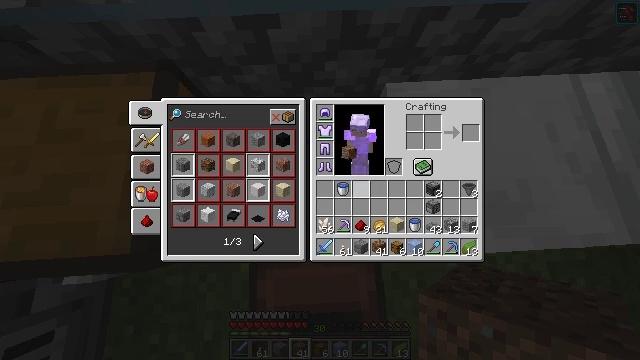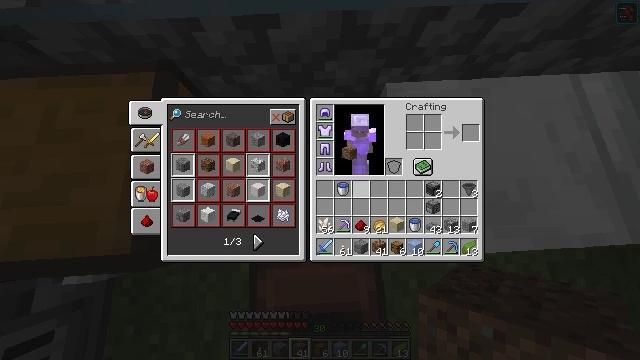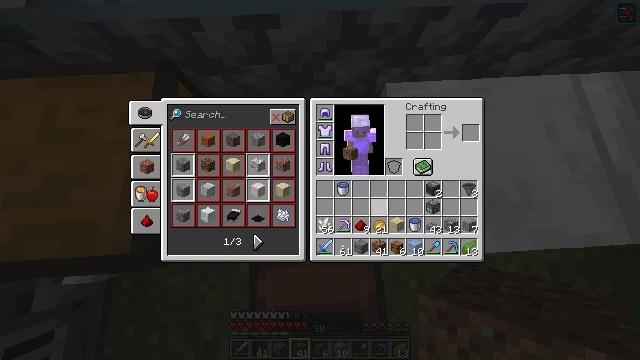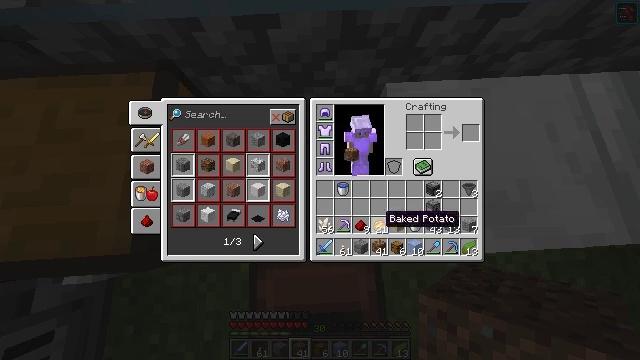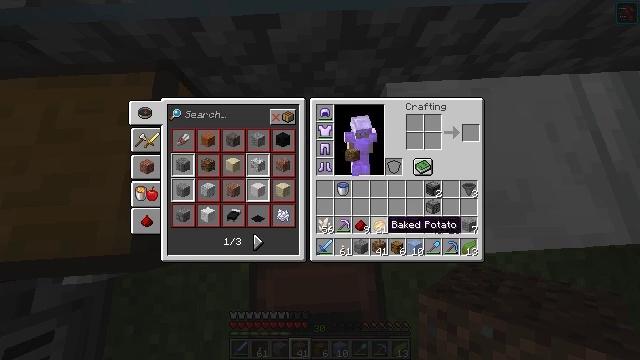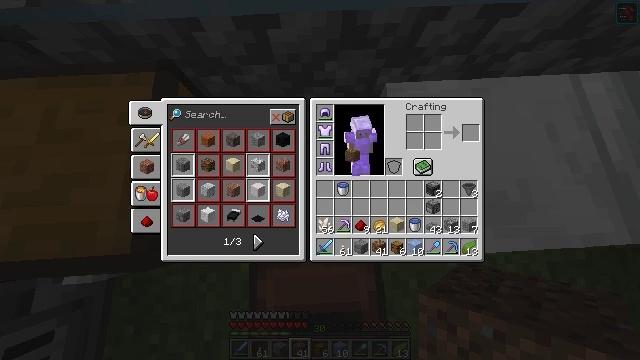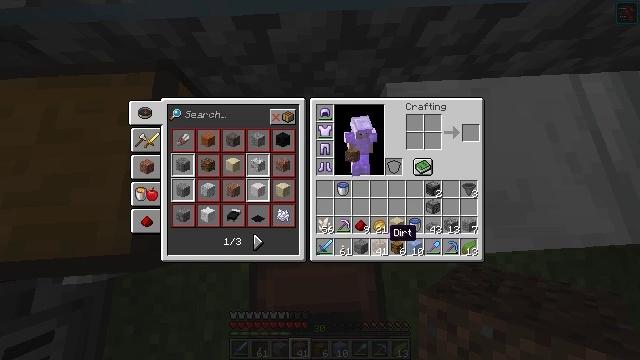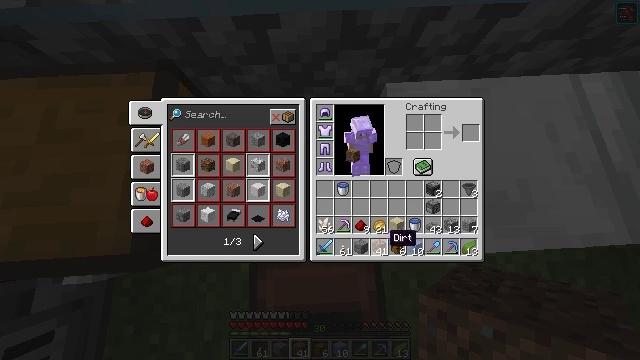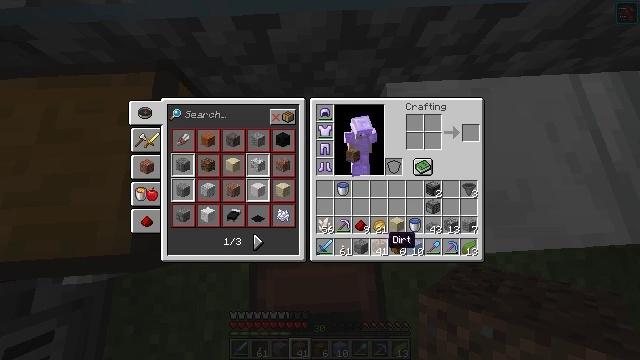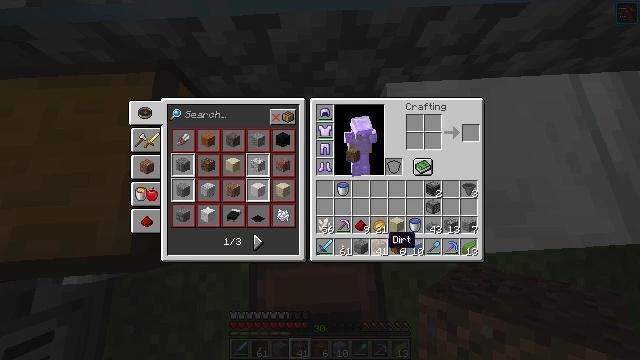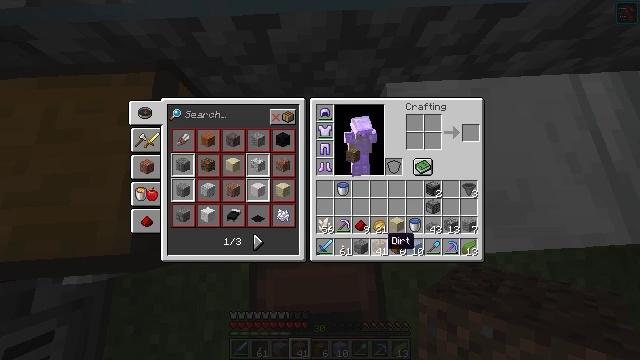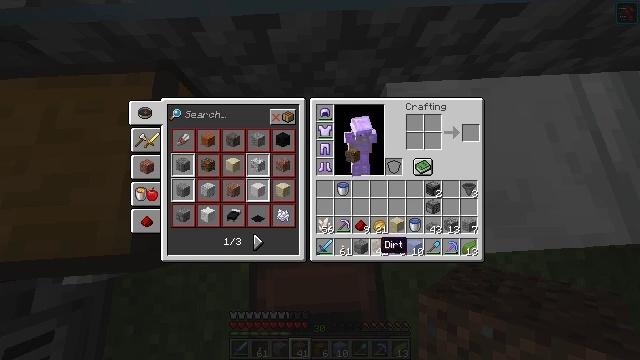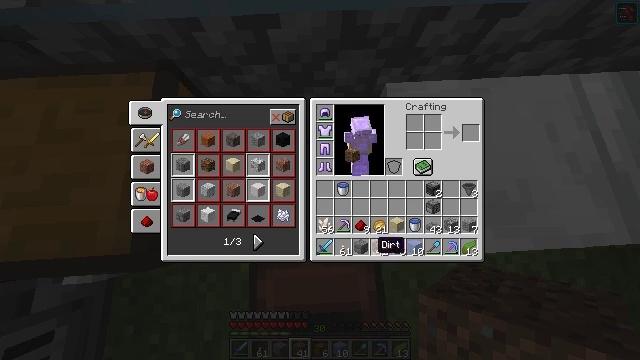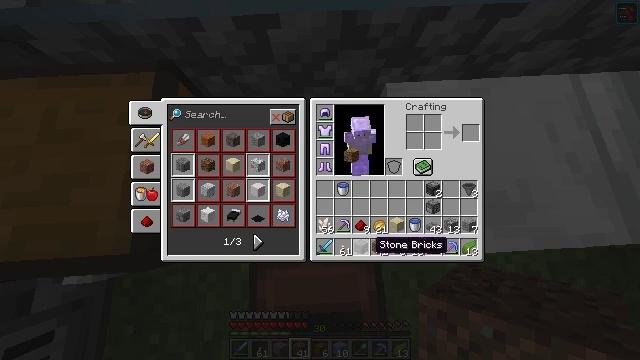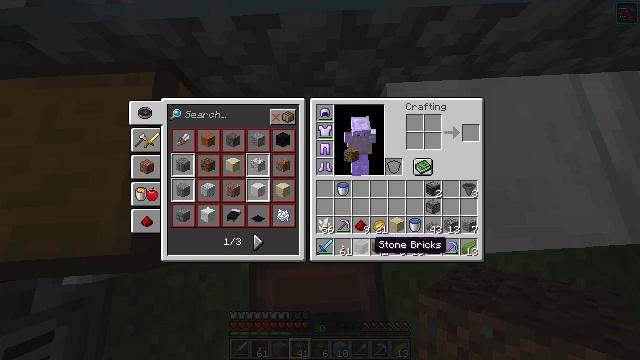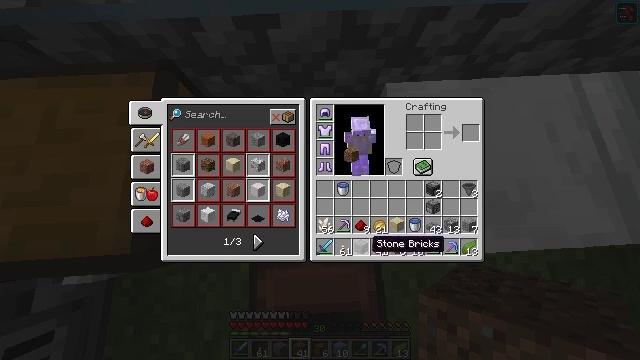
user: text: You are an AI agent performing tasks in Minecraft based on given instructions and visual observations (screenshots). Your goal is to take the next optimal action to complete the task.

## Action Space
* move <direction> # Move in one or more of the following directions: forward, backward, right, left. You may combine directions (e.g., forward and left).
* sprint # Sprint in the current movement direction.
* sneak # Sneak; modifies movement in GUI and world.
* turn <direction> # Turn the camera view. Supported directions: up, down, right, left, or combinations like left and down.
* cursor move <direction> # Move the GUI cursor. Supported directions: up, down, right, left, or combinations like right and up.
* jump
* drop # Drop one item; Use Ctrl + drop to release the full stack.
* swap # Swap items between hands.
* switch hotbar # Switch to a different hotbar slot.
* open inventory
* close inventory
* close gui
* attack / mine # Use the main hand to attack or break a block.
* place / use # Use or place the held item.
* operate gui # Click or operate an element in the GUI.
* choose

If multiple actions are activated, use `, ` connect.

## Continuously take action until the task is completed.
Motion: motion action
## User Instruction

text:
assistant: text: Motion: no_op
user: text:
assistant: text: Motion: sneak, cursor move right and down
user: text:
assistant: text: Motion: sneak, cursor move down
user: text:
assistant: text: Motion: sneak
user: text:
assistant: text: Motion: sneak
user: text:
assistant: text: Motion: sneak
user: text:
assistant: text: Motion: sneak
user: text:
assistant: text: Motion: sneak
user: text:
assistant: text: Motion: sneak
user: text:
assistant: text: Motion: sneak
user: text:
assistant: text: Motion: sneak, cursor move left
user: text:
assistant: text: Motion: sneak
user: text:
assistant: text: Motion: sneak
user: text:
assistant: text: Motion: sneak
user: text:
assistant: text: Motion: sneak
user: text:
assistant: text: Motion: sneak
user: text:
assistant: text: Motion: sneak
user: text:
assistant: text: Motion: sneak, choose
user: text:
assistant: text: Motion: sneak, choose
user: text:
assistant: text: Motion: sneak, choose
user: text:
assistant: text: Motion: sneak, cursor move right
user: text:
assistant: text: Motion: sneak, cursor move right and up
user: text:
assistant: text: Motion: sneak, cursor move right and up
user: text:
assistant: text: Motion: sneak, cursor move right and up
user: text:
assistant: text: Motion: sneak
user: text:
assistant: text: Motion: sneak
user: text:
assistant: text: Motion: sneak
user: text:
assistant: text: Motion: sneak
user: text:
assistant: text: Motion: sneak
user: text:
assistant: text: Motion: sneak